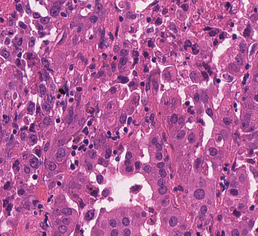
Tumor epithelial tissue: yes
Tumor-associated stroma tissue: no
Normal tissue: no